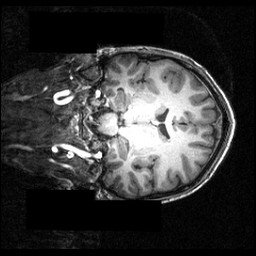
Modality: T1w
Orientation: coronal
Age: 21
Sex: male
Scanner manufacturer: siemens
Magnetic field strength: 3.951 T
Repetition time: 1.5 s
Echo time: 0.00335 s